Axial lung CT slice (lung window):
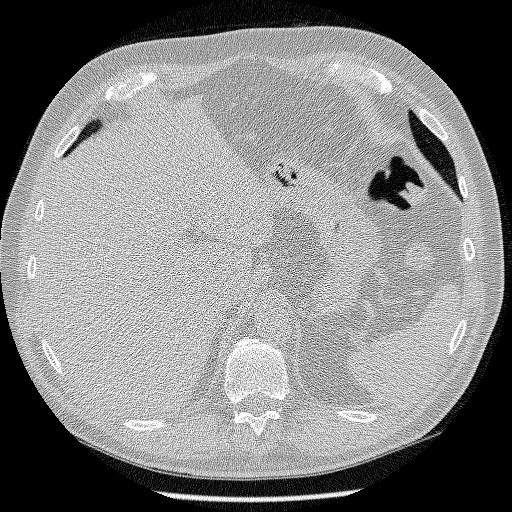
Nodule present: no